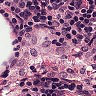
Metastatic tissue present: no